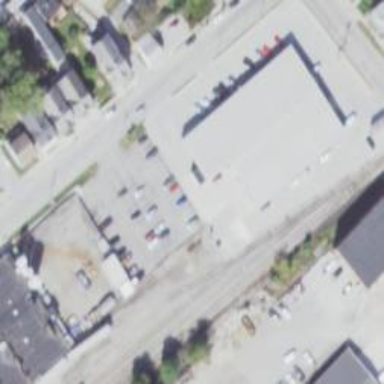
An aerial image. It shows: Rail spur service.